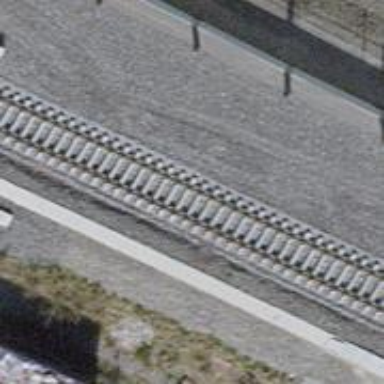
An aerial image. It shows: Single-track railway with electrified contact lines.